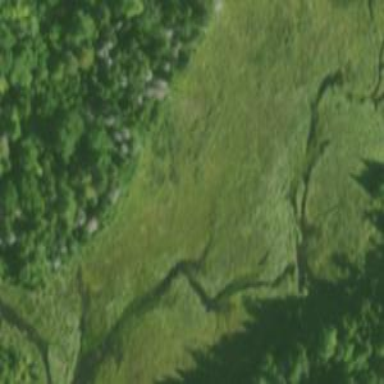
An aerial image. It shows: Beautiful meadow.